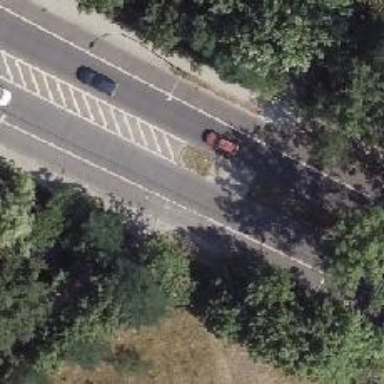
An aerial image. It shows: Secondary road with asphalt surface. The sidewalk on the right side has concrete surface.